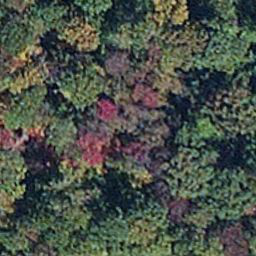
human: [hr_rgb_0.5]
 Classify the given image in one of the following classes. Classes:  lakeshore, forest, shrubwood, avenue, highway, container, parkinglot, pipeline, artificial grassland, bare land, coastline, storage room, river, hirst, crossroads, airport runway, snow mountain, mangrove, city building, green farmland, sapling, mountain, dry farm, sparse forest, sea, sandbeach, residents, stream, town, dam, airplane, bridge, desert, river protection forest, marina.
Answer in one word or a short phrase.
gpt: mangrove